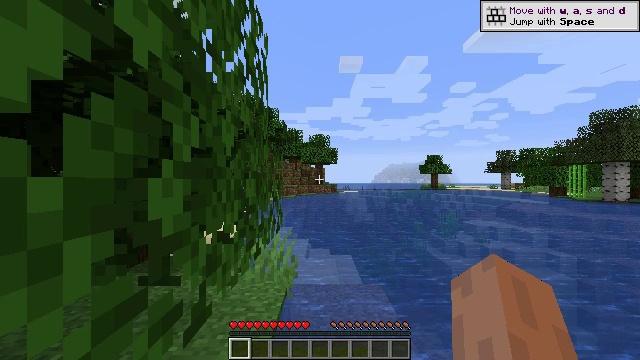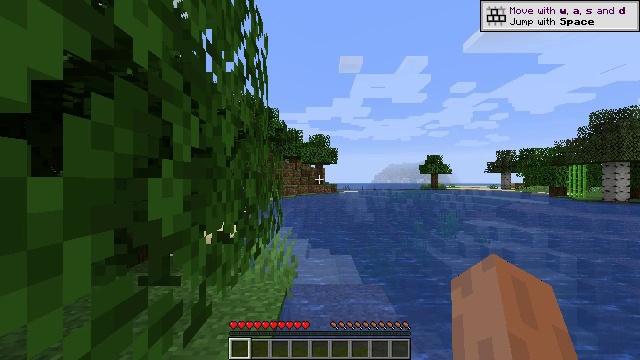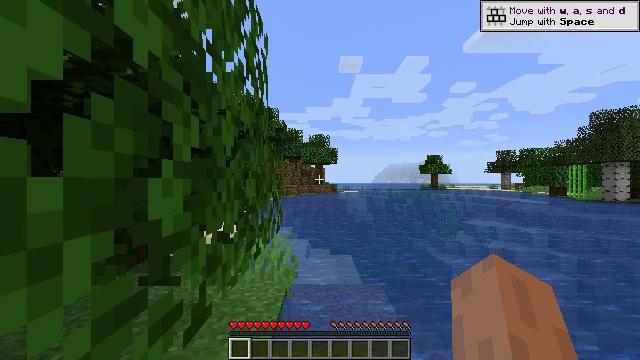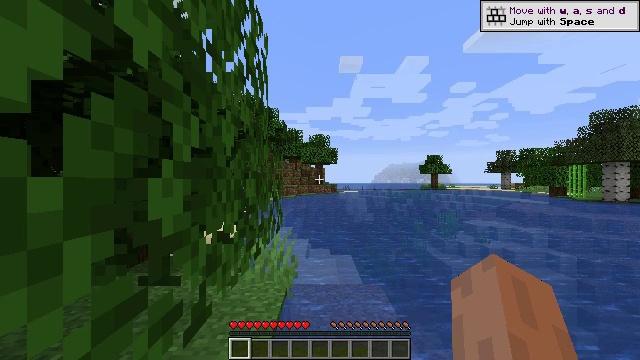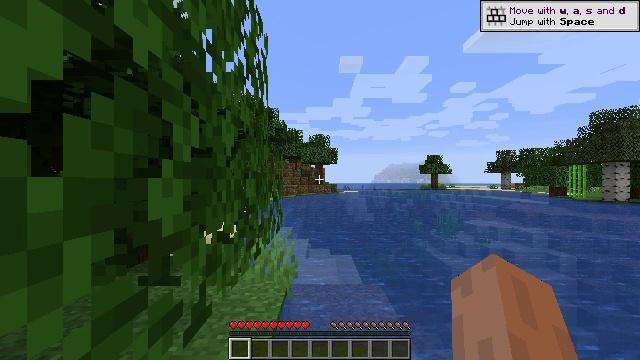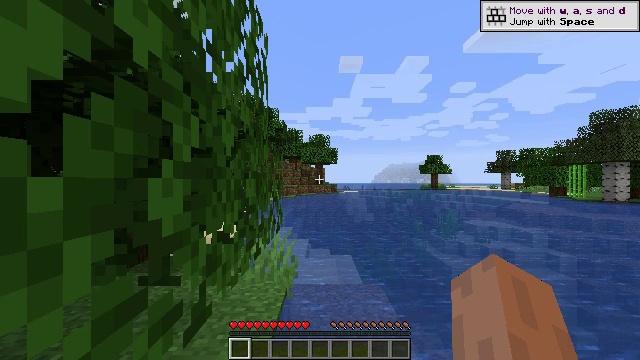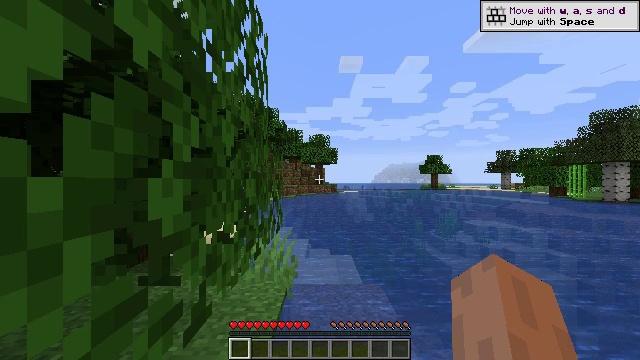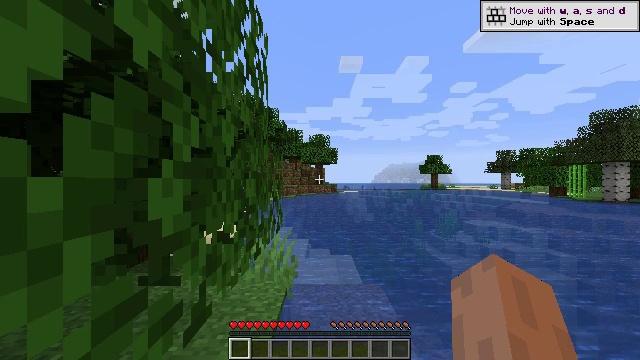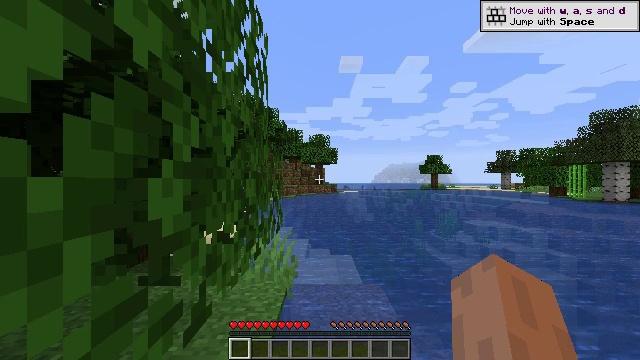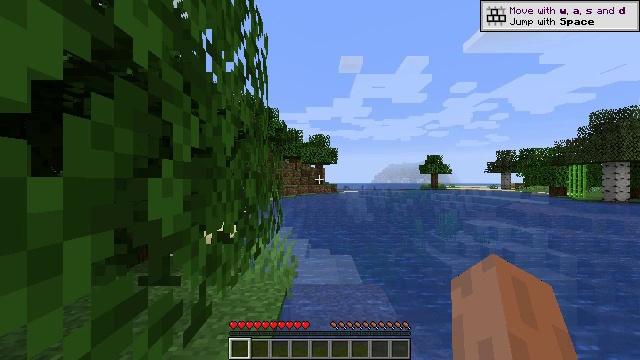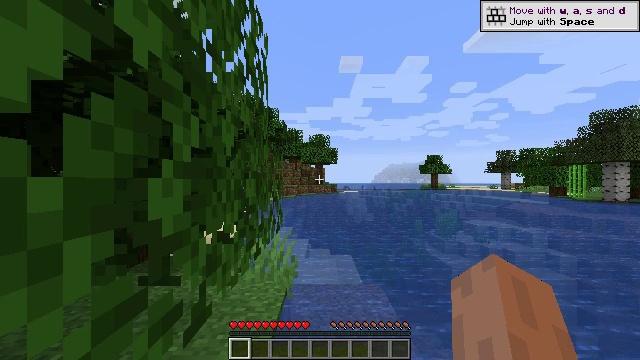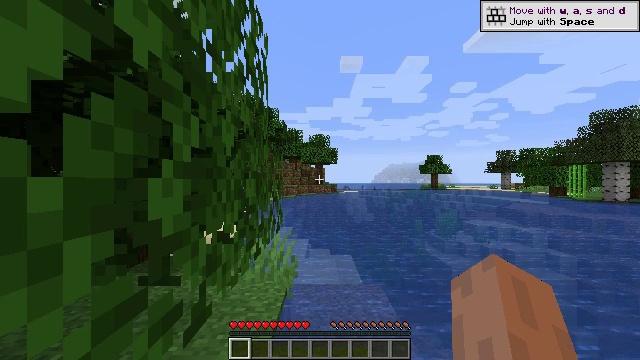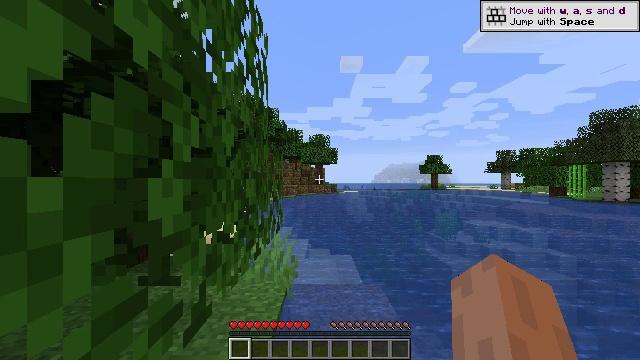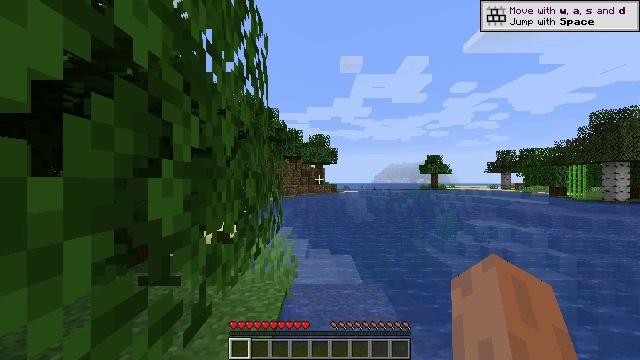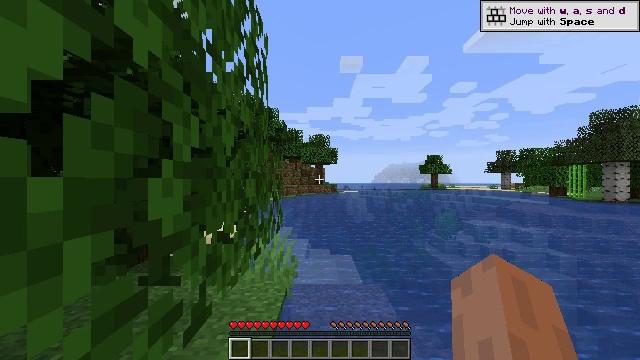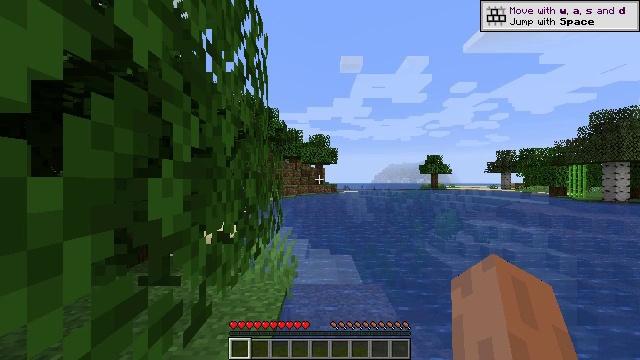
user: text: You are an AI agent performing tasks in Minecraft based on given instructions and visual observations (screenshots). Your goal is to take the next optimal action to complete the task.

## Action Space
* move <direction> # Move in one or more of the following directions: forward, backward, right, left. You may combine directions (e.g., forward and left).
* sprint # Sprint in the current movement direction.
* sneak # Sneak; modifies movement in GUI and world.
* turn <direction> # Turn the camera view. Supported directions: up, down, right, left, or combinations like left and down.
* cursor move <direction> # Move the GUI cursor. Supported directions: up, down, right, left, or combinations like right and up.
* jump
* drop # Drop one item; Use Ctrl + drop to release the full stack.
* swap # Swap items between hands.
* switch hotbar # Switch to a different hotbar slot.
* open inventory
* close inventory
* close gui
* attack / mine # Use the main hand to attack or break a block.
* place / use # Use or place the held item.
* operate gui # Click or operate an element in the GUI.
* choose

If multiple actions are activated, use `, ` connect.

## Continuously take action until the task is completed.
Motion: motion action
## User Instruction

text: Break the grass block.
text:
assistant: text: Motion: no_op
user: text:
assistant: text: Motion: no_op
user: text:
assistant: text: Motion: no_op
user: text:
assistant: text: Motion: no_op
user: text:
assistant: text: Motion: no_op
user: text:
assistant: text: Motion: no_op
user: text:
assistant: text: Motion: no_op
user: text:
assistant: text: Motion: no_op
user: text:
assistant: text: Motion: no_op
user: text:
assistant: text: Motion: no_op
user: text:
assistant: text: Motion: no_op
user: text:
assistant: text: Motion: no_op
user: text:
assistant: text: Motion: no_op
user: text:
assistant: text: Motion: no_op
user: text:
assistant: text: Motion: no_op
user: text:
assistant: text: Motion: no_op
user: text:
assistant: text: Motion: no_op
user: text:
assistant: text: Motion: no_op
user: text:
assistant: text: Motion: no_op
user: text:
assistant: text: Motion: no_op
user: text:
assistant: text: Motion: no_op
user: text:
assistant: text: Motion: no_op
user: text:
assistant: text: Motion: no_op
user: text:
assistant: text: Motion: no_op
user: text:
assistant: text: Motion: no_op
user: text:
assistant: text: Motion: no_op
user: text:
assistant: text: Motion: no_op
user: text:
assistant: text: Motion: no_op
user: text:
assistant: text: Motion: no_op
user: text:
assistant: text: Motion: no_op